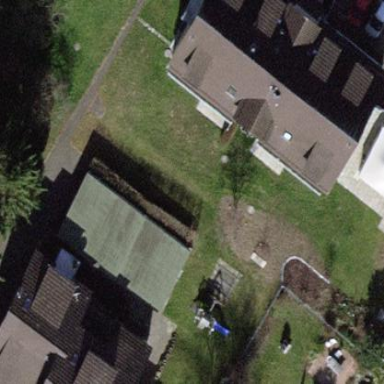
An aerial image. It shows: Shed building.